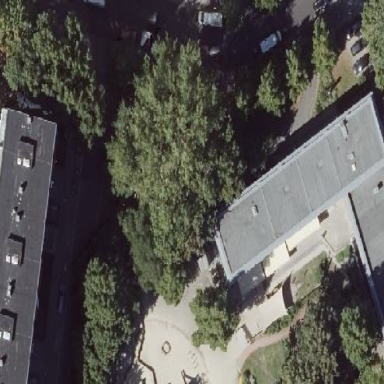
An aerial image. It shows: Flat-roofed kindergarten building.